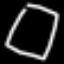
Label: square